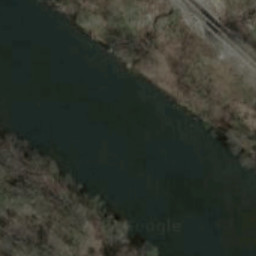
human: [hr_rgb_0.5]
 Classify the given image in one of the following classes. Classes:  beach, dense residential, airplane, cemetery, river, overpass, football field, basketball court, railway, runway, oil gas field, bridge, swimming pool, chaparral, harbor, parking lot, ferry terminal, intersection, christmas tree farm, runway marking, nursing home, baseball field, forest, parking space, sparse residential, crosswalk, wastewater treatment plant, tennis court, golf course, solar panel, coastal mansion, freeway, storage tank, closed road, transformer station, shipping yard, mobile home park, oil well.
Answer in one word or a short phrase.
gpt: river